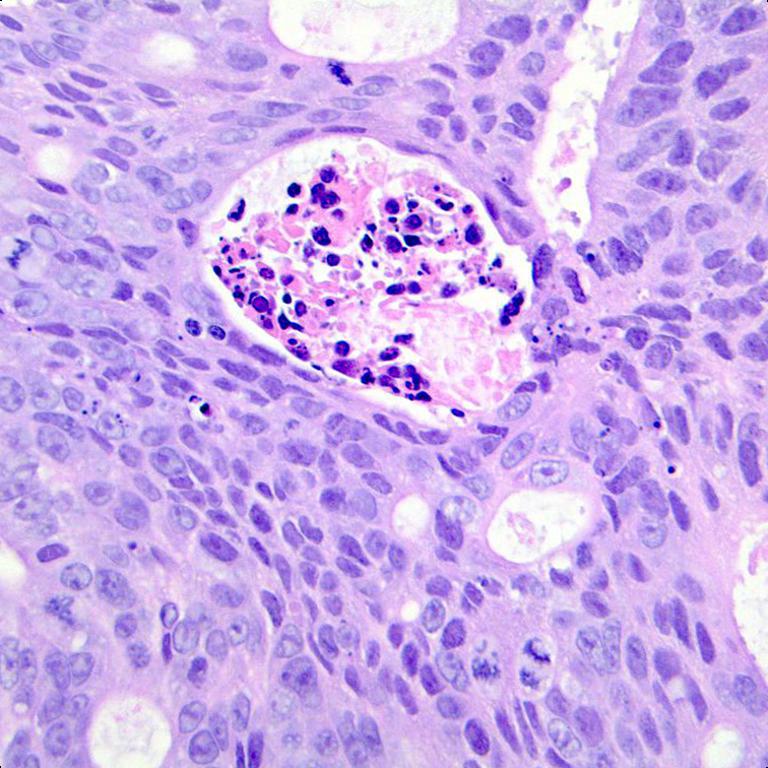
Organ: colon
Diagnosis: adenocarcinomas